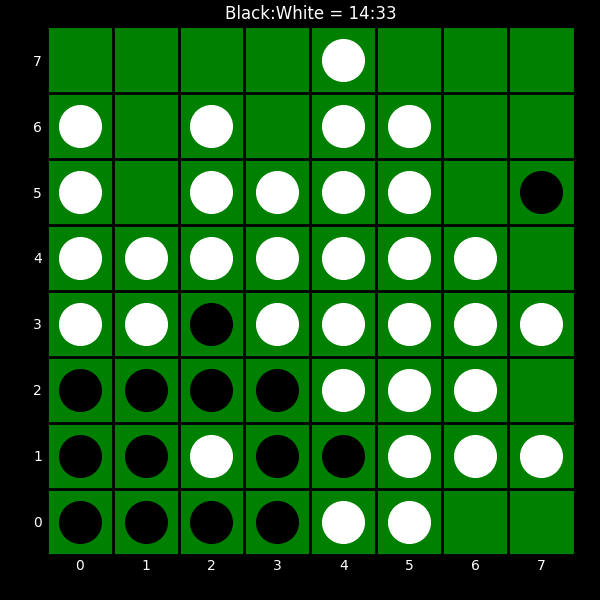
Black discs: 14
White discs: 33